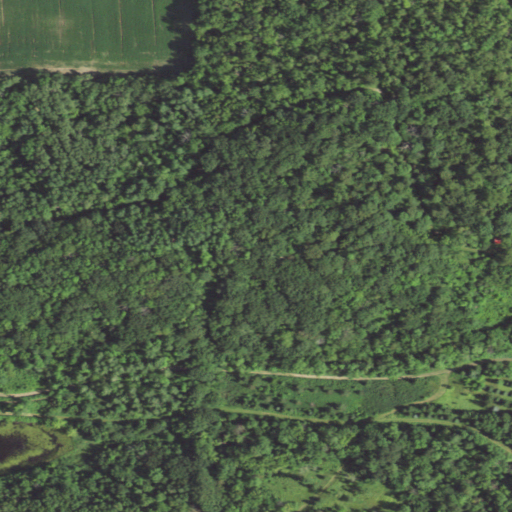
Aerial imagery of mountain in Minnesota named Tower Hill containing deciduous forest, pasture, cultivated crops, grassland, and herbaceous wetlands